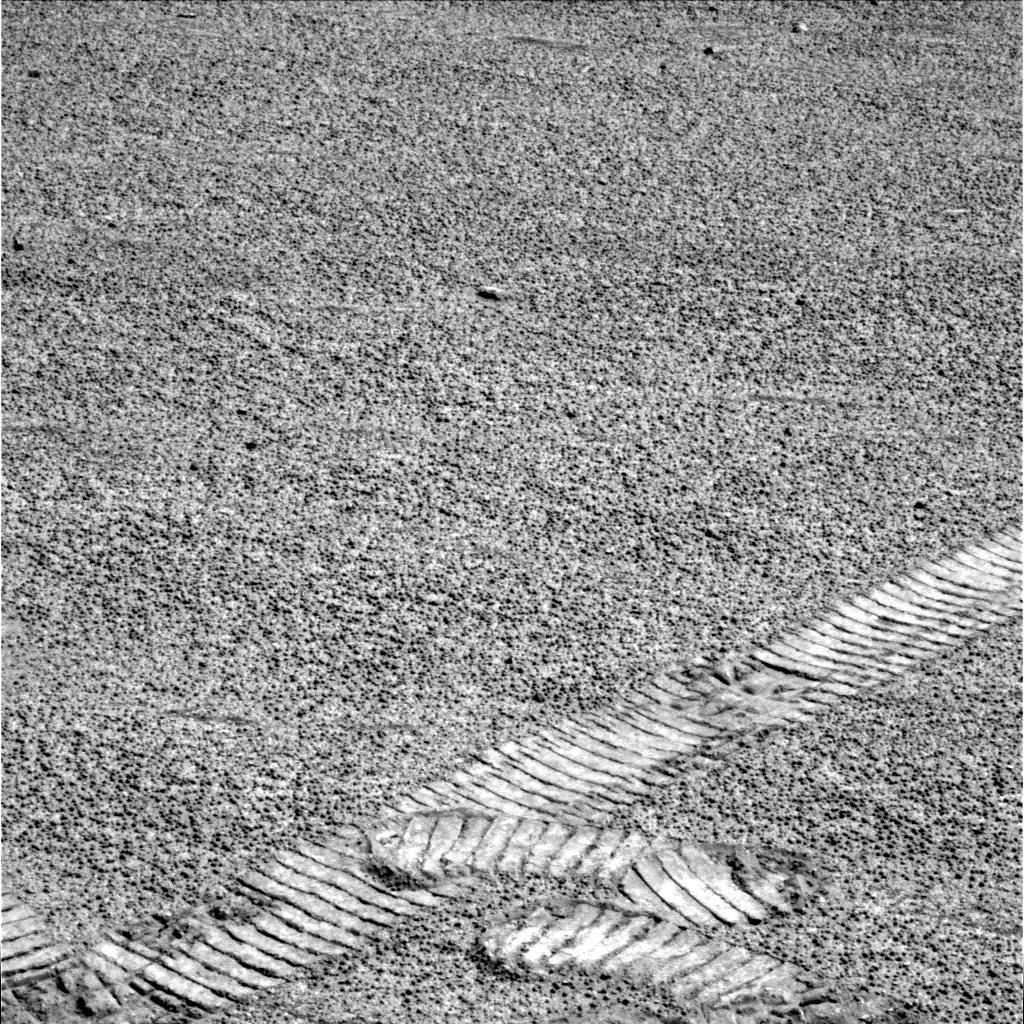
Terrain classes present: Gravel / Sand / Soil, Track